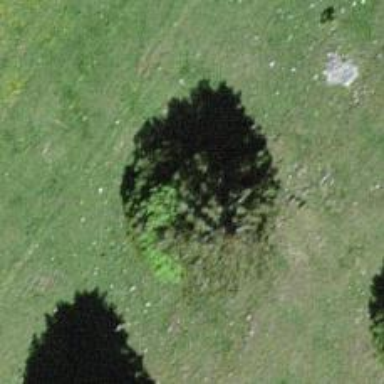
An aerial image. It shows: Beautiful tree in nature.